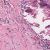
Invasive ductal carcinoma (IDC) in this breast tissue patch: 0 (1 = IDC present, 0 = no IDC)